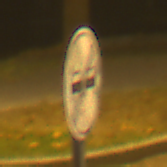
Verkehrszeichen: EndeUeberholverbot
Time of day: Night
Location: Outdoor (Urban)
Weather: Clear
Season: NotSpecified
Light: Artificial